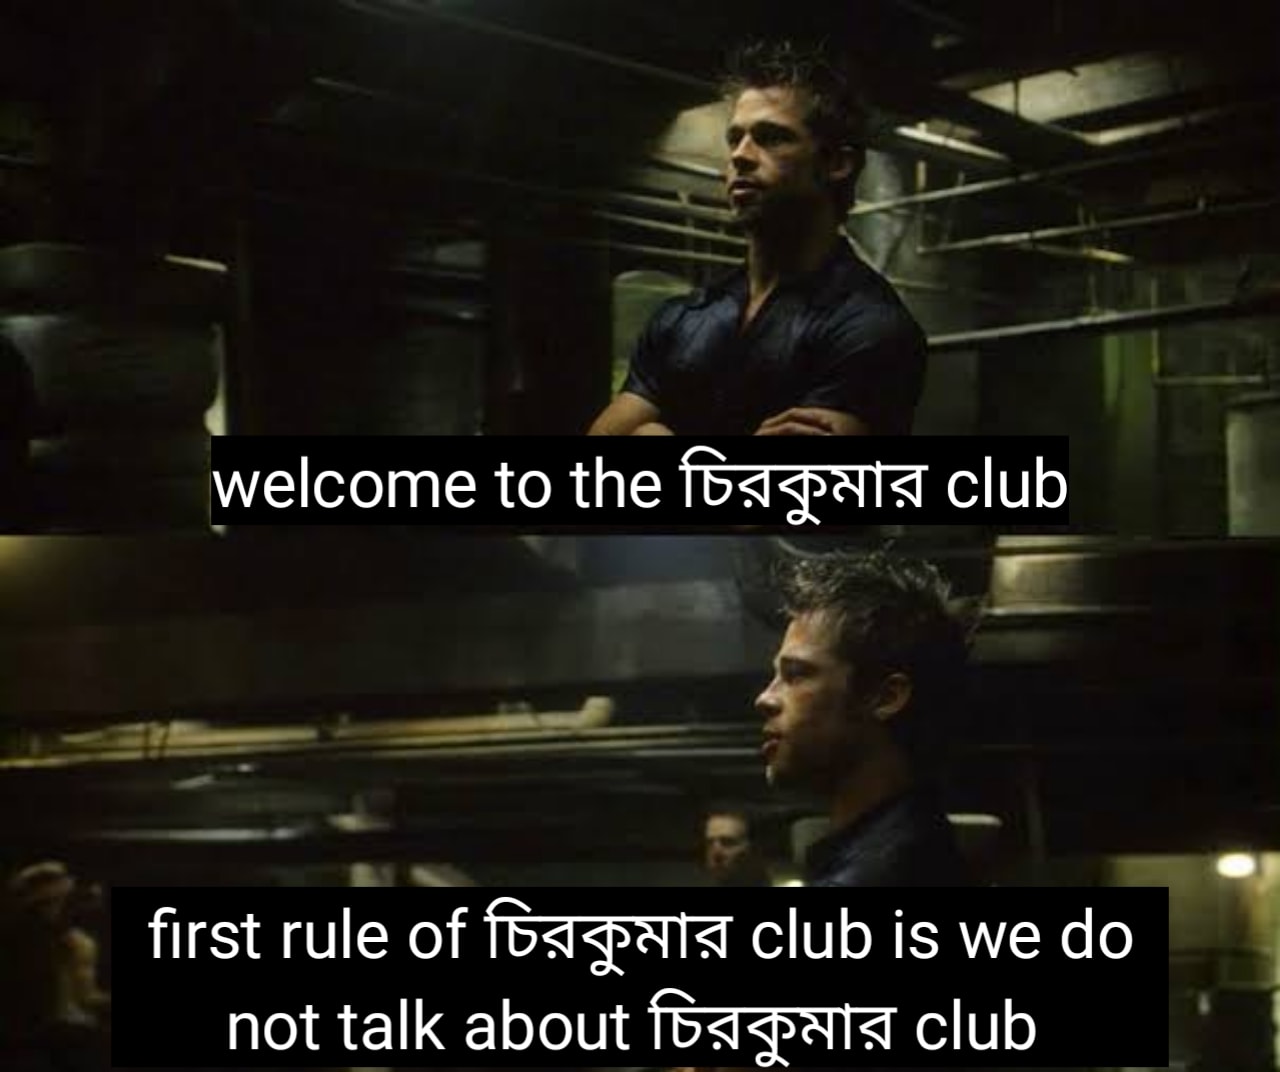
Caption: welcome to the চিরকুমার club      first rule of চিরকুমার  club is we do not talk about চিরকুমার  club
Label: non-hate